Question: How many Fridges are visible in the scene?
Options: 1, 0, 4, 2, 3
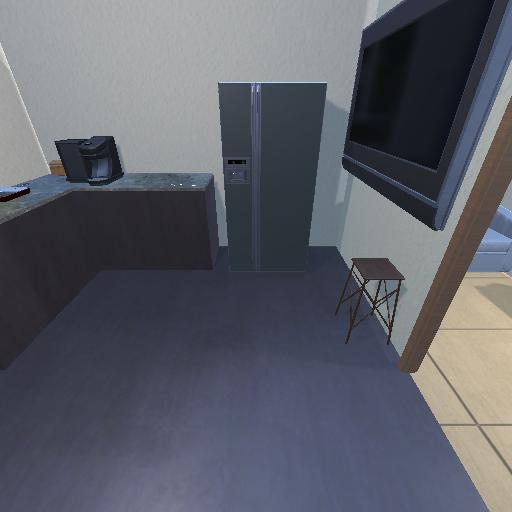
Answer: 1